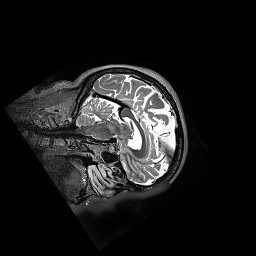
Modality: T2w
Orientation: sagittal
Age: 68
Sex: male